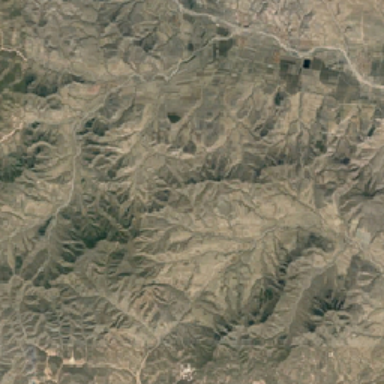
There are many fields at the foot of the mountain .